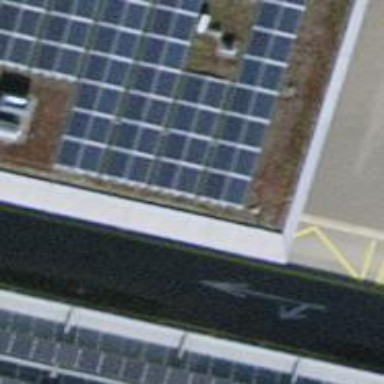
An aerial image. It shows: Bus stop with platform for public transport.